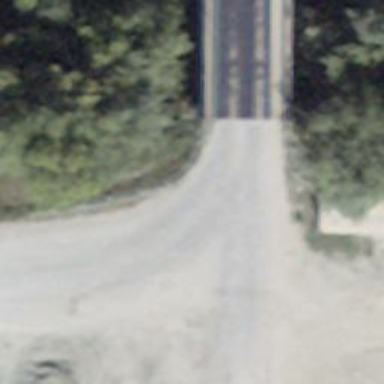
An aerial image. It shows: Service road that includes bridge.